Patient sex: M
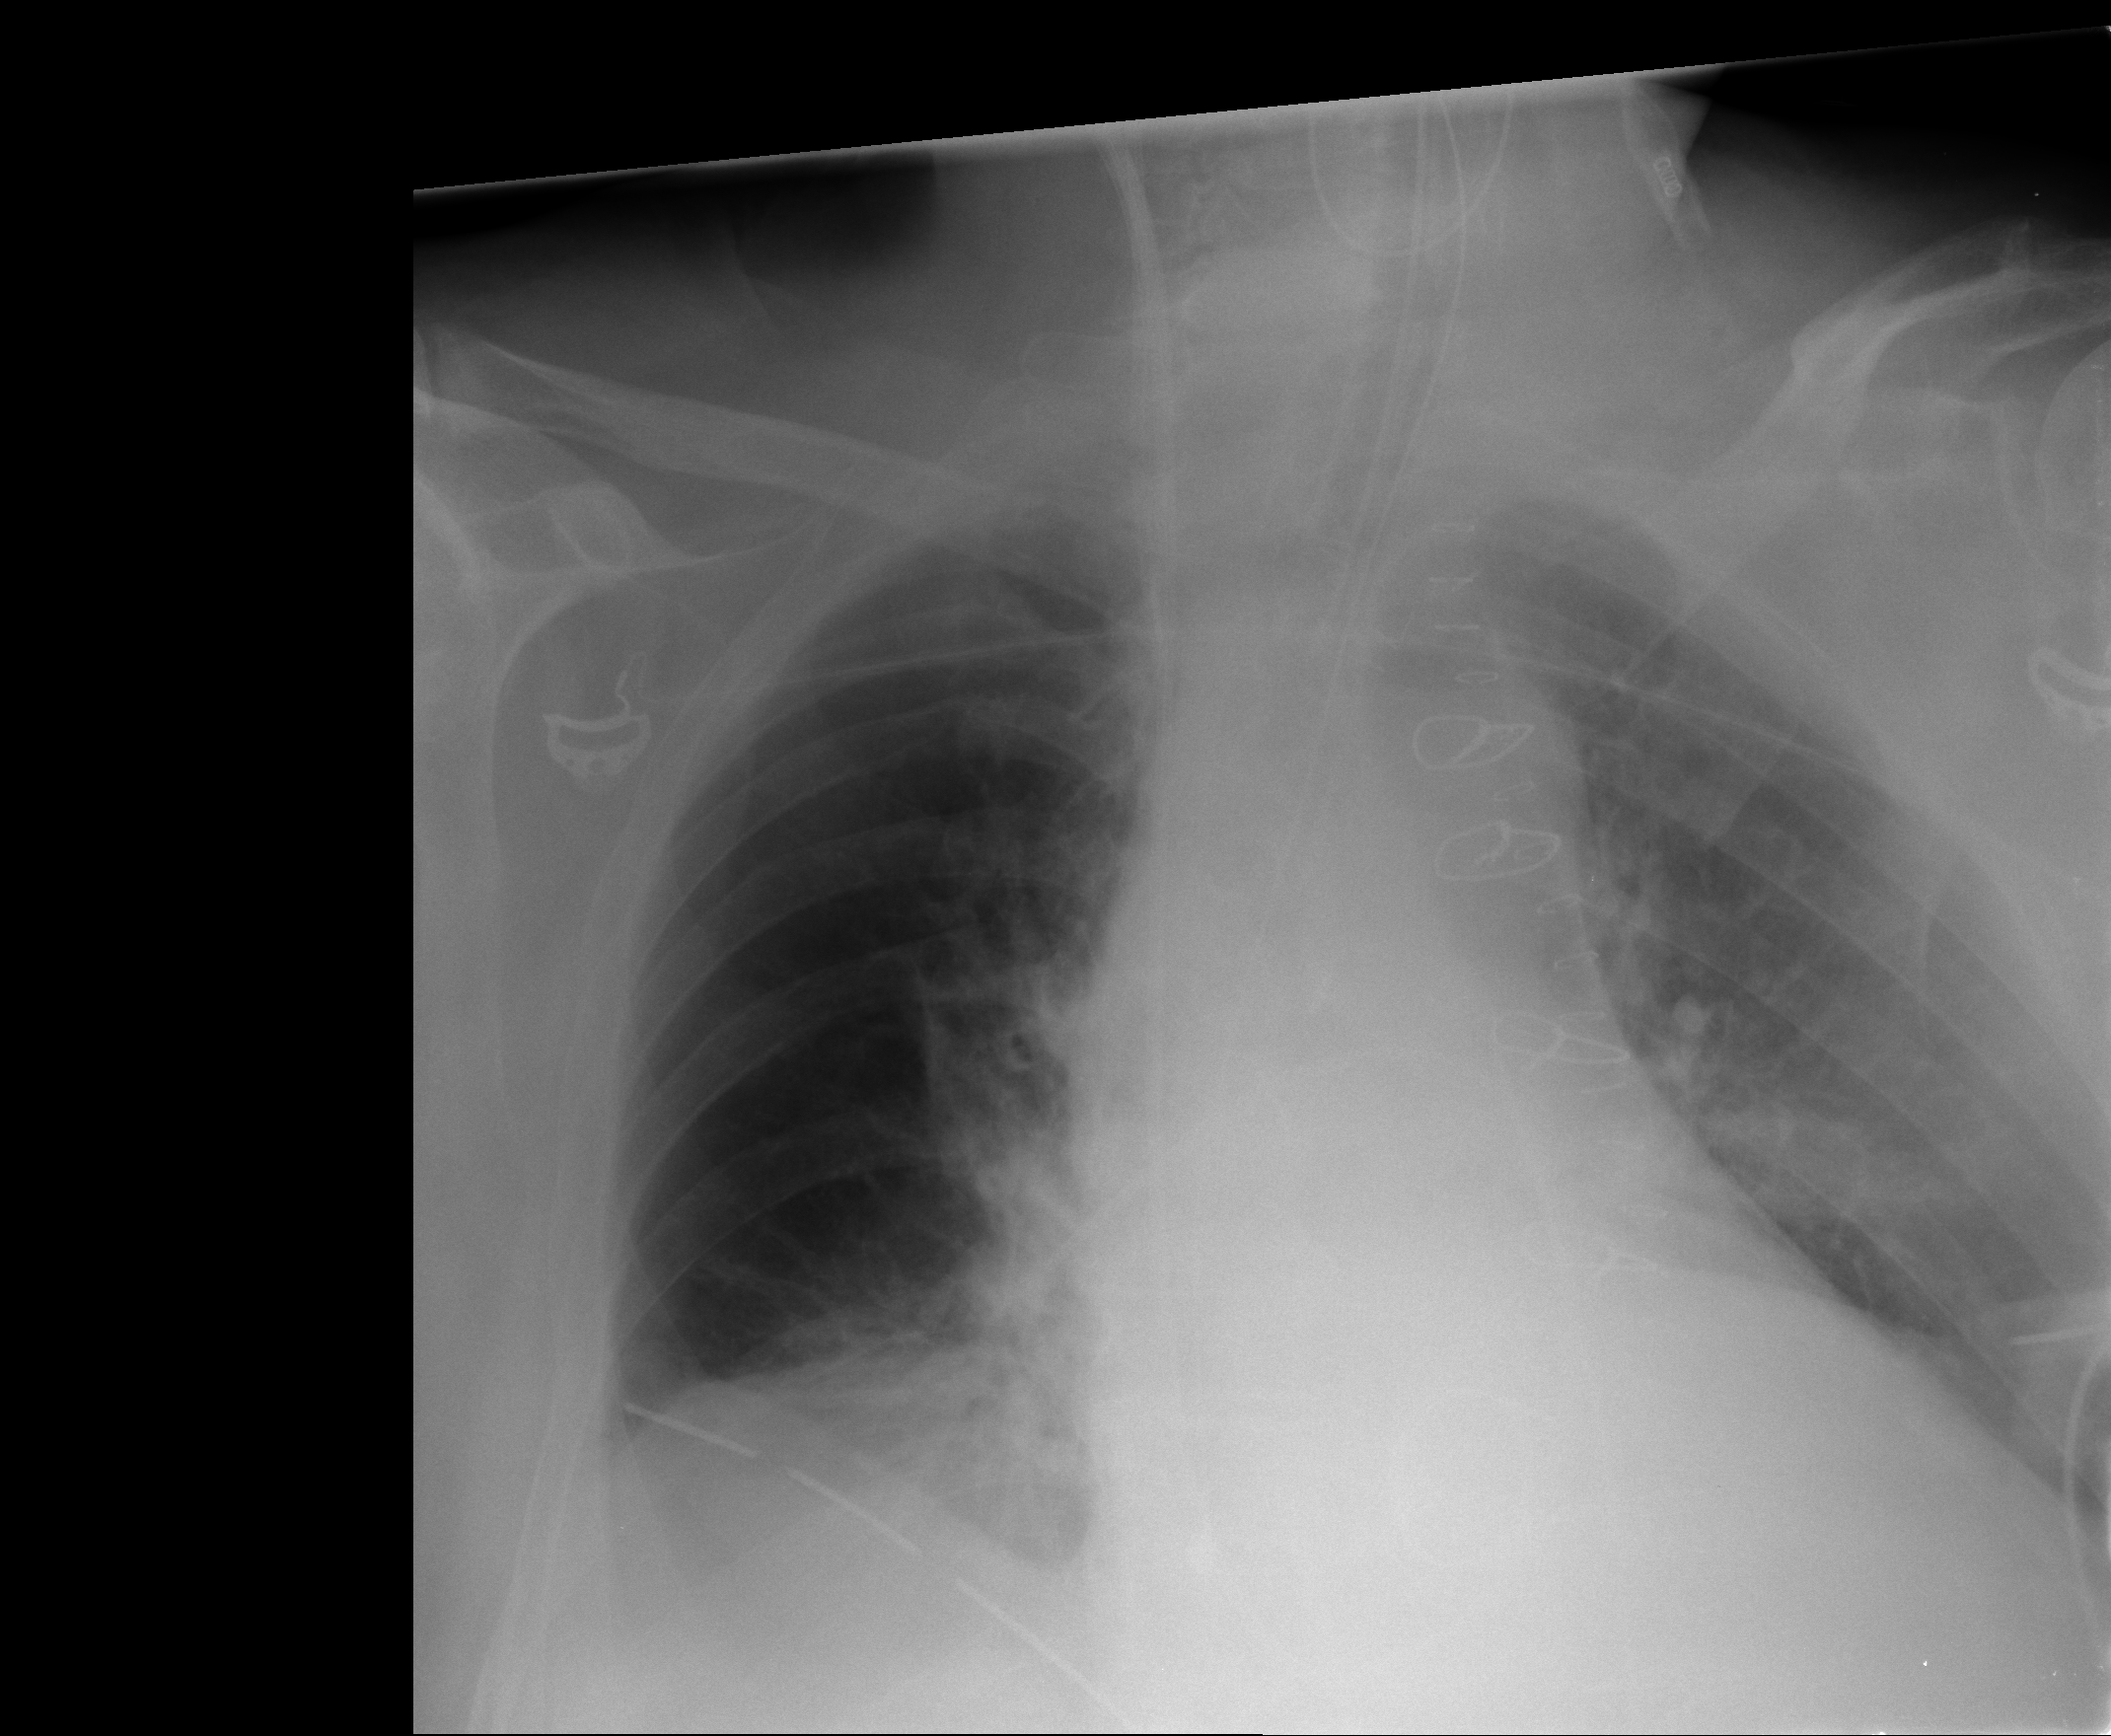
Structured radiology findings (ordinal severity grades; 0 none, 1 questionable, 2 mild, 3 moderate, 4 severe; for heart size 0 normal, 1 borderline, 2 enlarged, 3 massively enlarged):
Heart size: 2
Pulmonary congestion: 2
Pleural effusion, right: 2
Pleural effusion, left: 2
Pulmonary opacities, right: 0
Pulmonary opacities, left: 2
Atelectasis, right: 2
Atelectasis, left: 2